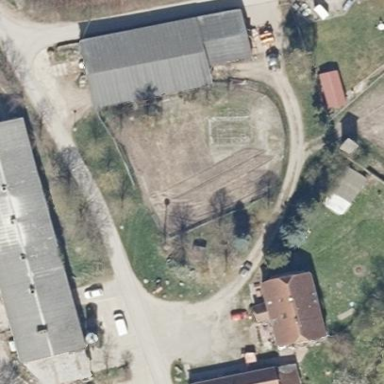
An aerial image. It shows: Farmyard area.